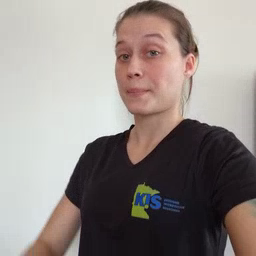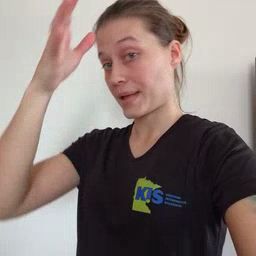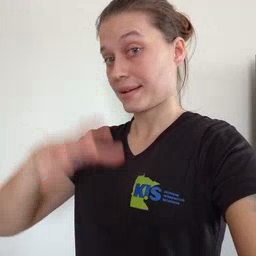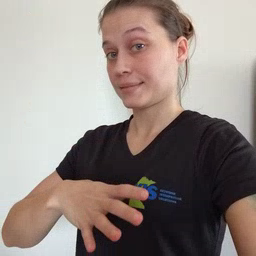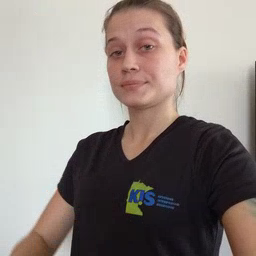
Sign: man